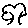
Label: tree